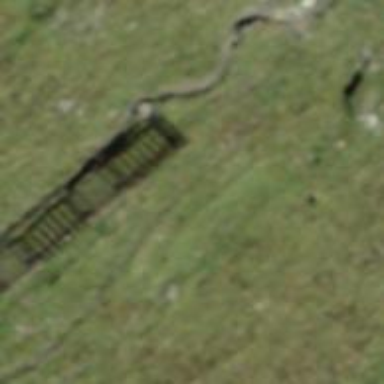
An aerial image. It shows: Snow fence that is man-made.